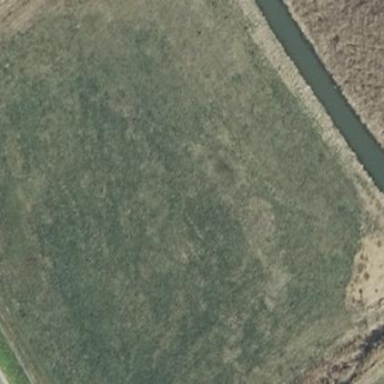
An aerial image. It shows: Reedbed in wetland area.